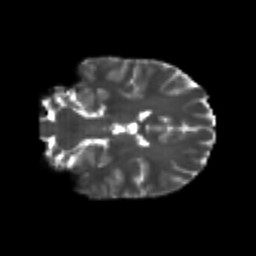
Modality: T2w
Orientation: coronal
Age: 23
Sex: female
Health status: healthy
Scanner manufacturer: philips
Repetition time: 7.391 s
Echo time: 0.08599 s